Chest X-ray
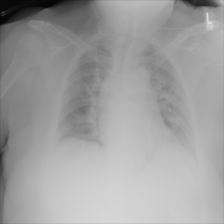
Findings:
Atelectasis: negative
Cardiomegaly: negative
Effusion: negative
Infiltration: negative
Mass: negative
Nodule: negative
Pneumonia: negative
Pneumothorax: negative
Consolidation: negative
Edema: negative
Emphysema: negative
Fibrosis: negative
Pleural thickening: negative
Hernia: negative